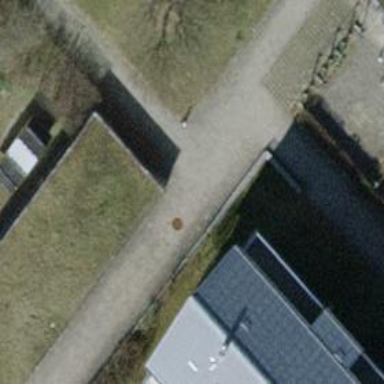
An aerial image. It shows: Footway surfaced with paving stones.